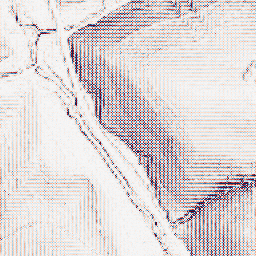
Category: wavelet
Decomposition family: wavelet_biorthogonal
Decomposition parameters: wavelet: bior1.3
level: 1
Upsampling method: bilinear
Upsampling parameters: scale: 8
Upsampling scale: 8